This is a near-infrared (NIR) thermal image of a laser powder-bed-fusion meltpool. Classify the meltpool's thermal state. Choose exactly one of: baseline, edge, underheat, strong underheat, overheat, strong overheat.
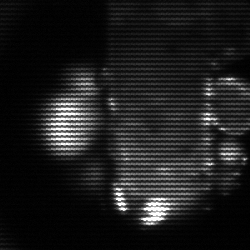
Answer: strong underheat